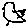
Label: bird